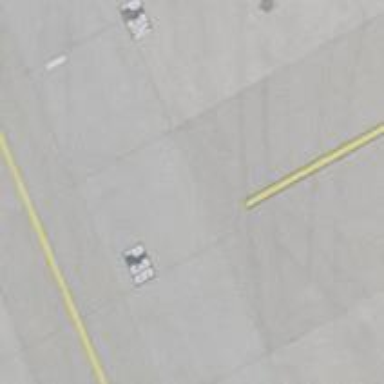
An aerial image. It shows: Airport parking position.